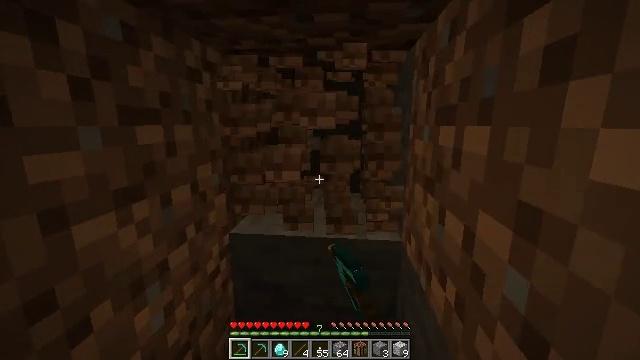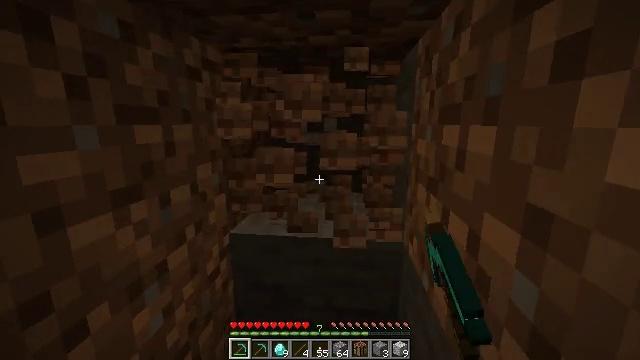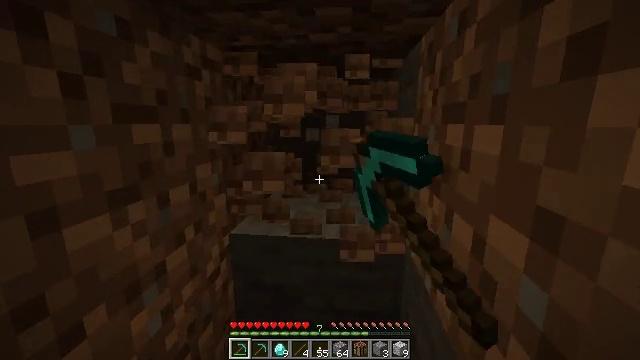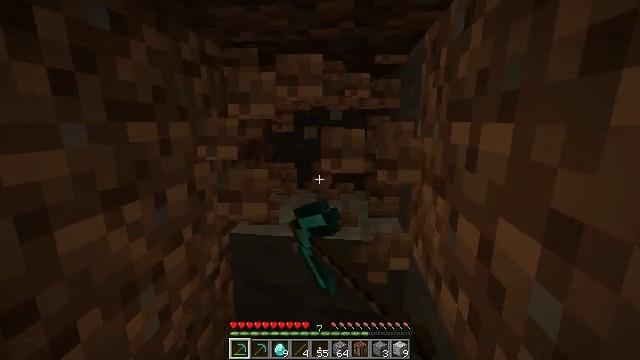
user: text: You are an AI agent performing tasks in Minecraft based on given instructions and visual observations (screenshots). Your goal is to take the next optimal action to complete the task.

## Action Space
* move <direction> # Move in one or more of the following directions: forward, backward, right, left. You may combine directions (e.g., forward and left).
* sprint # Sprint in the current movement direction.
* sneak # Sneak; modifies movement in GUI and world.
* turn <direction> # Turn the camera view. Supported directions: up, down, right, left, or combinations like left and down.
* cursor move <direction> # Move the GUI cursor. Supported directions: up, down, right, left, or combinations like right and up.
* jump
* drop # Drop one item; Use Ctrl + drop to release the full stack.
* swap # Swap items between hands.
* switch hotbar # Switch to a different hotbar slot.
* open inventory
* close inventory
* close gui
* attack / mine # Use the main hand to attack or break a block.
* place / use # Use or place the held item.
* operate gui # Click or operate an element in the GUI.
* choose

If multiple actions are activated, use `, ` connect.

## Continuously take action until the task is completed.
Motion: motion action
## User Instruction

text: Break the dirt block.
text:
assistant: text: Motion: move right, attack / mine
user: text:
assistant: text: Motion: move right, attack / mine
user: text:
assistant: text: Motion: move right, attack / mine
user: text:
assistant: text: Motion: attack / mine